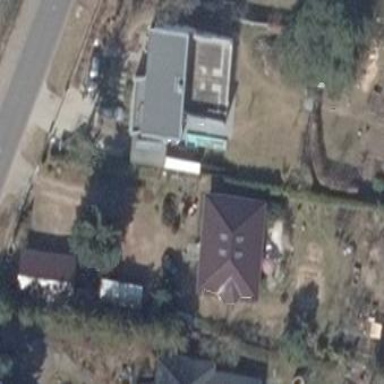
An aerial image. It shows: Residential building.